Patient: sex F, age 59
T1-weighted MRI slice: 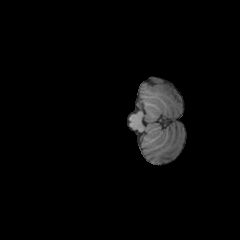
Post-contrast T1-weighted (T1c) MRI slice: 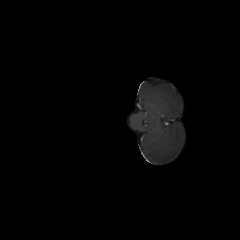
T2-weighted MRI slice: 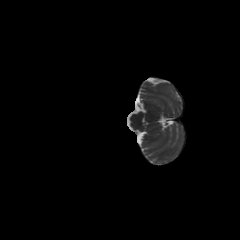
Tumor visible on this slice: no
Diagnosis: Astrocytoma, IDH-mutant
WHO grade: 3